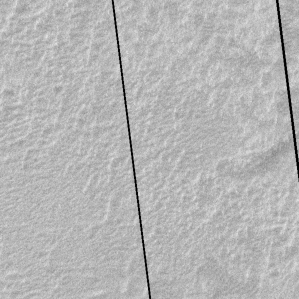
Label: frost